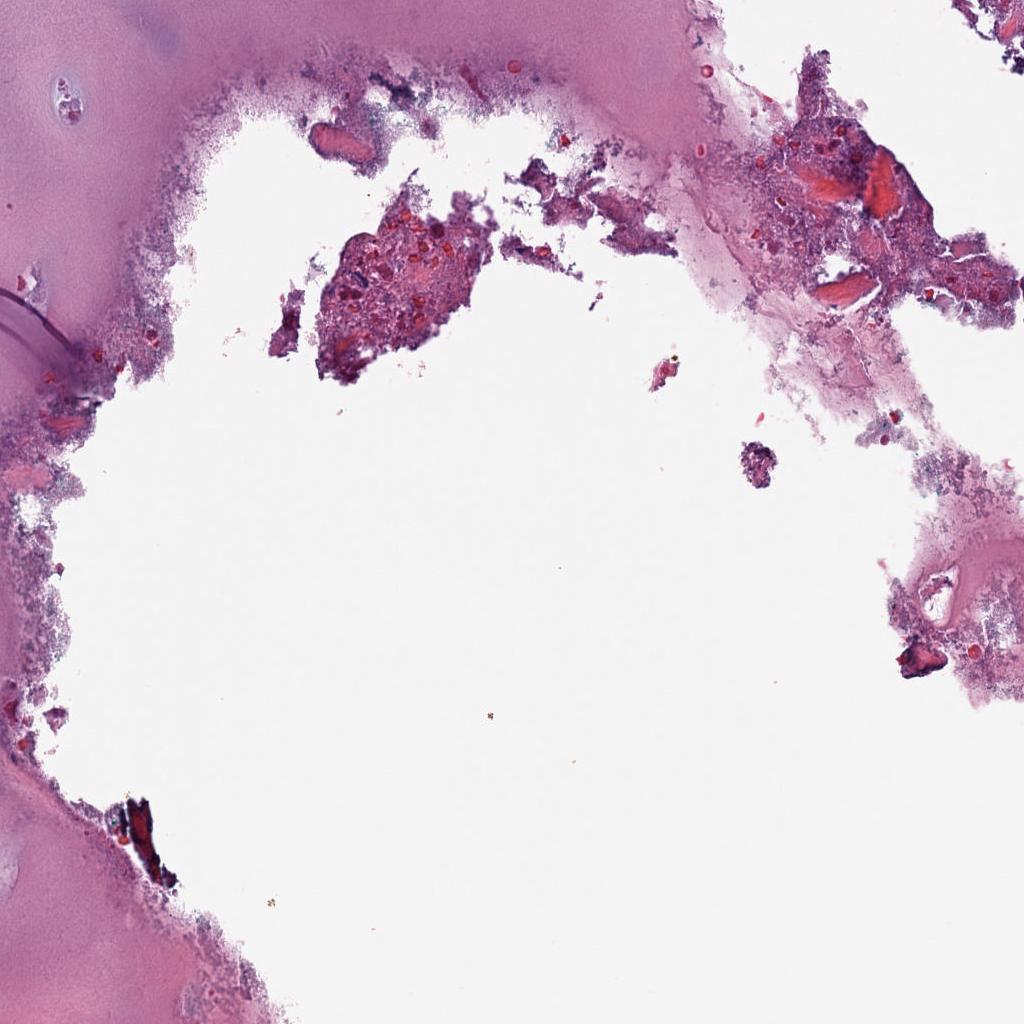
Label: Non-Tumor